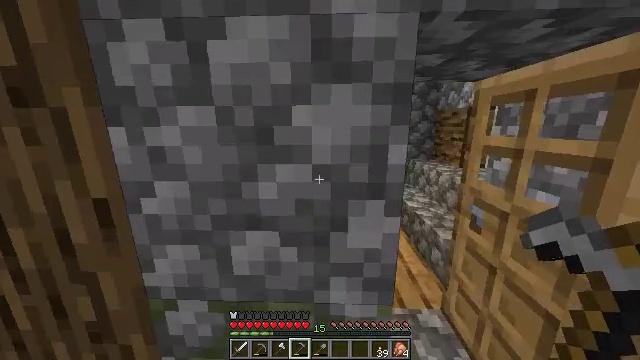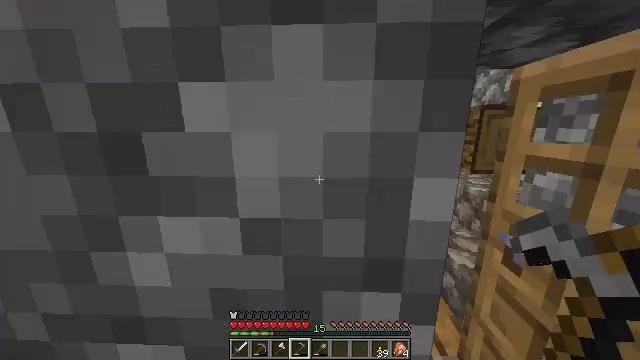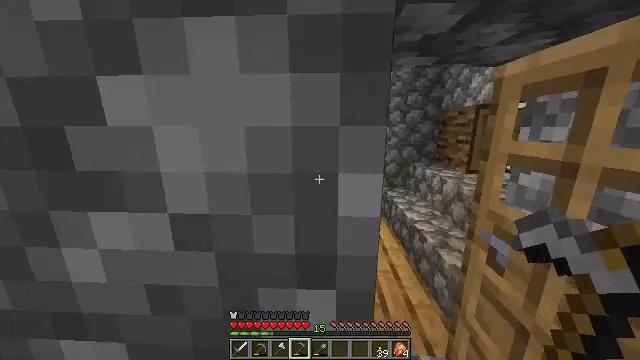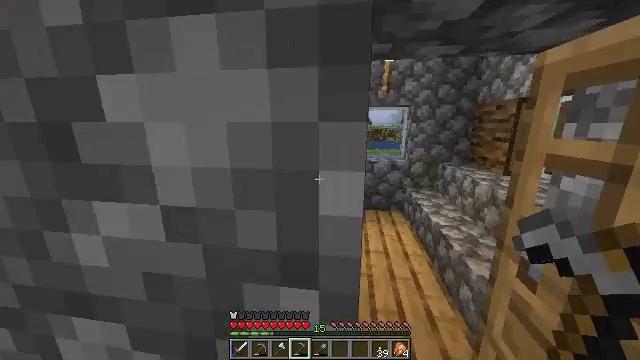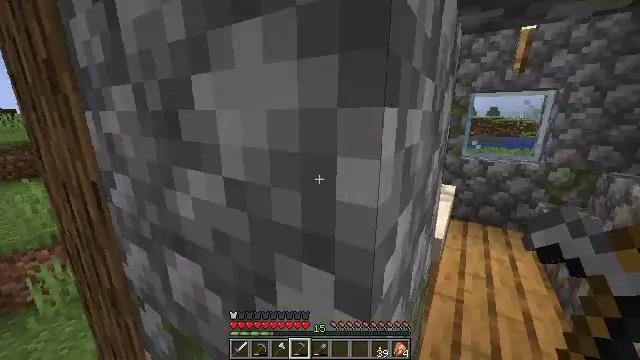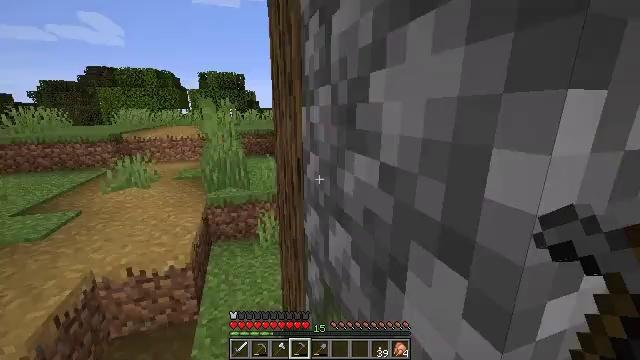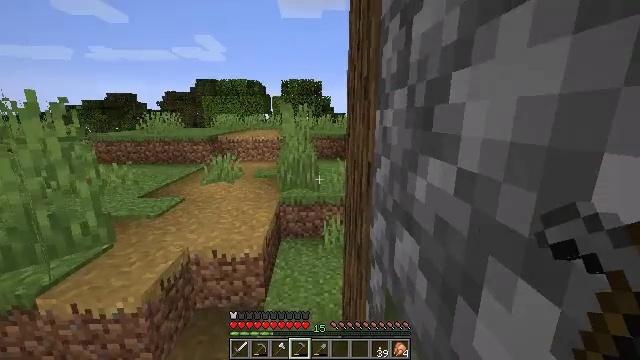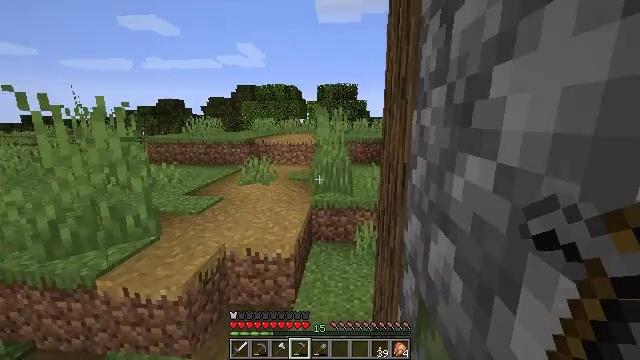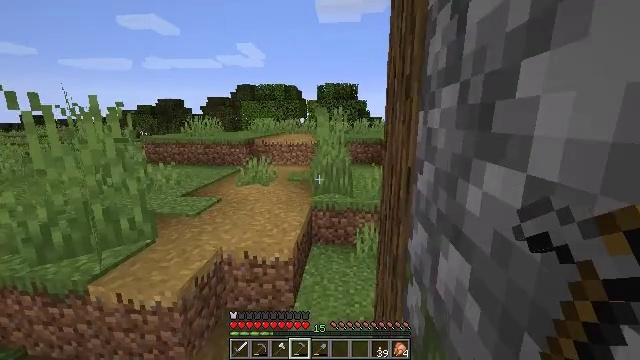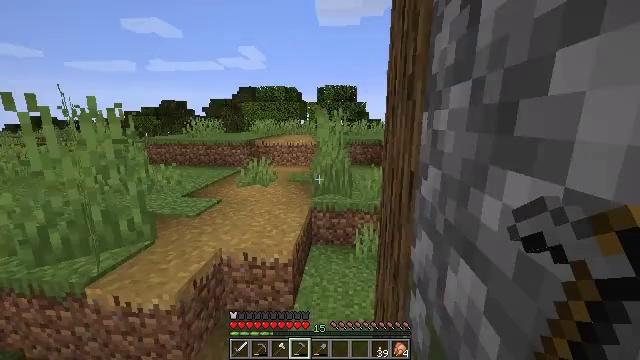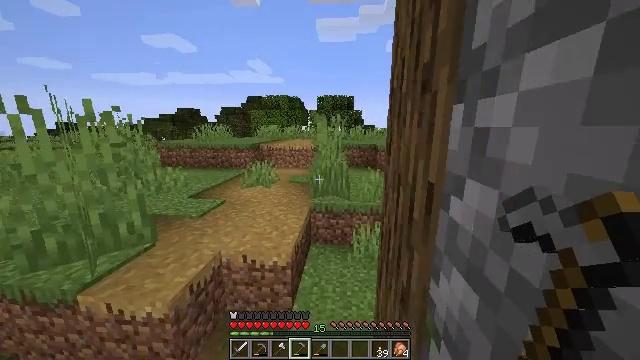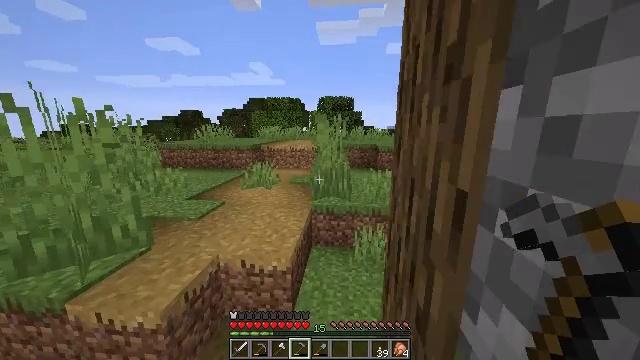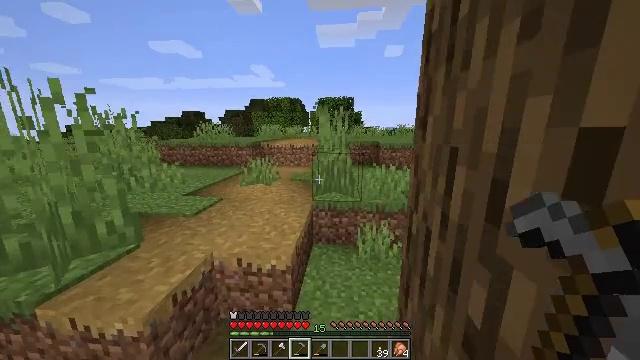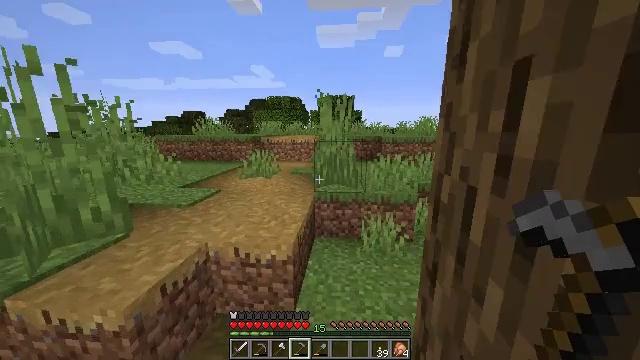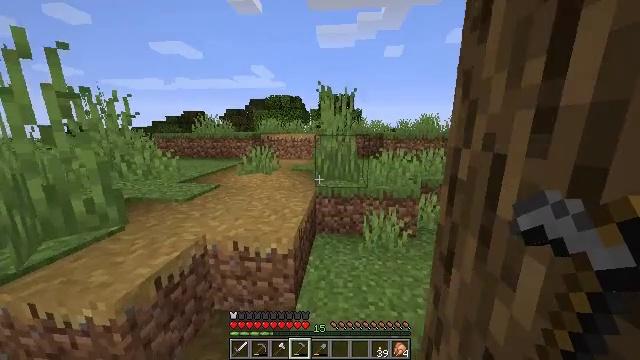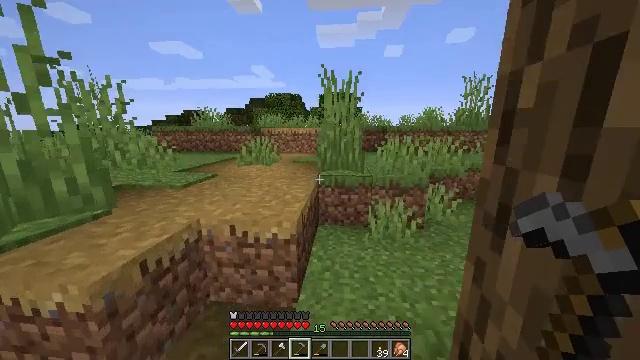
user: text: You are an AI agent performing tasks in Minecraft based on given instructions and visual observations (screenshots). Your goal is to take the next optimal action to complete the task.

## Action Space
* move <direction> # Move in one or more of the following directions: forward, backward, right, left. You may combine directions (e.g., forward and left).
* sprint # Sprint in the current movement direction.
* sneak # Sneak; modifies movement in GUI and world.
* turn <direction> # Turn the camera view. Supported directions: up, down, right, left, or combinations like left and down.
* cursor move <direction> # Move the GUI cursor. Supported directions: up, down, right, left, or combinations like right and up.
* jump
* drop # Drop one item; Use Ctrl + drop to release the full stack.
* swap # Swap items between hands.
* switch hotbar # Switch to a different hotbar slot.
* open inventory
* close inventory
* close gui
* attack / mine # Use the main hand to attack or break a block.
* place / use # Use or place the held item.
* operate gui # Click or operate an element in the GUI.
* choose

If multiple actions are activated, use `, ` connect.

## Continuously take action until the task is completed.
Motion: motion action
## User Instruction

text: Mine oak leaves.
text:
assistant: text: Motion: move forward and move right
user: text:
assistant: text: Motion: move forward and move right
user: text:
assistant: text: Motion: move forward and move right, turn left
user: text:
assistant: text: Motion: move forward and move right, turn left and down
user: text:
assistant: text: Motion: turn left
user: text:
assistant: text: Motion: turn left and up
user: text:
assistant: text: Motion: sprint, turn left and up
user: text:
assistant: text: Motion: move forward, sprint
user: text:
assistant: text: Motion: move forward, sprint
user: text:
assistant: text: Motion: move forward, sprint
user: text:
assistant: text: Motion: move forward, sprint
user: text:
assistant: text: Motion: move forward and move left, sprint
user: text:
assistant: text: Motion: move forward and move left, sprint
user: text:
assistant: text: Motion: move forward and move left, sprint
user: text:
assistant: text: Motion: move forward and move left, sprint
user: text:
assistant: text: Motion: move forward and move left, sprint, jump
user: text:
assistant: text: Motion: move forward and move left, sprint, turn right, jump
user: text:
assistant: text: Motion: move forward and move left, sprint, turn right, jump
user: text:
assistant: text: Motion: move forward and move left, sprint, turn right and down, jump
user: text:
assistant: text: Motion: move forward and move left, sprint, turn right, jump
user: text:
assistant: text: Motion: move forward and move left, sprint, turn right, jump
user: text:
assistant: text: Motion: move forward and move left, sprint, turn right, jump
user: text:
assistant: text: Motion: move forward and move left, sprint, jump
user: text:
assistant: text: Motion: move forward and move left, sprint
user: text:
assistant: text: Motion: move forward and move left, sprint
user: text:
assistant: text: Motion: move forward and move left, sprint
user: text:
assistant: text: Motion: move forward and move left, sprint
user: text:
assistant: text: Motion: move forward and move left, sprint, jump
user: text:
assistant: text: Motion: move forward and move left, sprint, jump
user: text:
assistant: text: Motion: move forward and move left, sprint, jump